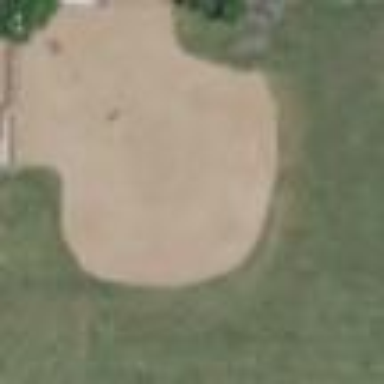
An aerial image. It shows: Baseball pitch for leisure and sports activities.